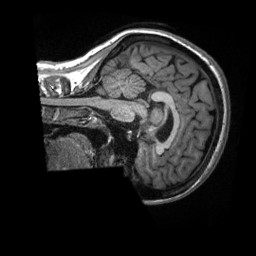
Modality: T1w
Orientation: sagittal
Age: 38
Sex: female
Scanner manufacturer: siemens
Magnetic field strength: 3 T
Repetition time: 2.3 s
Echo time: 0.00288 s